Question: How I can fix it?
[
'''
<CheckBox
x:Name="///"
Grid.Row="3"
Grid.Column="0"
IsChecked="{Binding ///, Mode=TwoWay}"
Style="{DynamicResource ///}" HorizontalAlignment="Left">
<CheckBox.Content>
<TextBlock
Grid.Row="3"
Grid.Column="0"
Style="{DynamicResource ///}" />
</CheckBox.Content>
</CheckBox>
'''
I need to align this square to the left and the text to the right
but for some reason the square is constantly centered
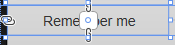
Answer: I don't think you need to set the content. You can define a TextBlock inside the Checkbox
'''
<CheckBox>
<TextBlock Text="MyCaption" />
</CheckBox>
'''
Square to the left and label to the right is the normal behavior. Doing it the other way around is <URL>.